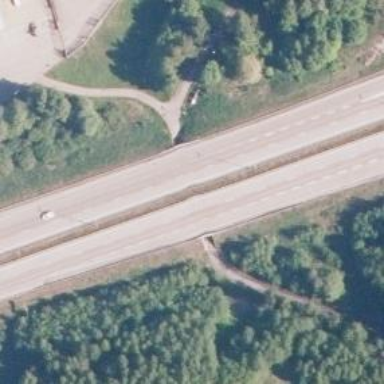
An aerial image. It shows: Motorway junction.